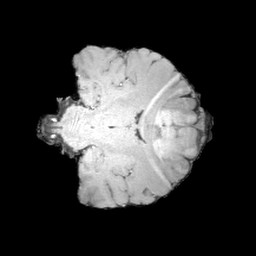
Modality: MP2RAGE
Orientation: coronal